Question: In my html, I have
'''
$('#vcc').click(function() { get_file() } );
function get_file()
{
$.ajax({ url: "test.php",context: document.body})
.done(function(text)
{
....
});
}
'''
In 'test.php' I'm generating a pdf document.
'''
header('Content-Description: File Transfer');
header('Content-Type: application/octet-stream');
header("Content-Type: application/force-download");
header('Content-Disposition: attachment; filename=' . urlencode(basename("factures/facture_2015_03.pdf")));
header('Expires: 0');
header('Cache-Control: must-revalidate, post-check=0, pre-check=0');
header('Pragma: public');
header('Content-Length: ' . strlen($response));
ob_clean();
flush();
echo $response;
'''
If I call directly test.php, it's working, the file is downloaded.
Now I'd like to have it working with an ajax call. But I don't know what to put in the '...' I tried with a 'document.write'. The content of the pdf file is shown in my browser but not downloaded.
What can I do ?
---
EDIT:
Now my 'local.php' contains
'''
<html>
<head>
<script type="text/javascript" src="js/jquery-2.1.3.min.js"></script>
<script type="text/javascript">
$( document ).ready(function() { document_ready(); } );
function document_ready()
{
$('#vcc').click(function() { get_ajax() } );
$.ajaxTransport("+binary", function(options, originalOptions, jqXHR)
{
// check for conditions and support for blob / arraybuffer response type
if (window.FormData && ((options.dataType && (options.dataType == 'binary')) || (options.data && ((window.ArrayBuffer && options.data instanceof ArrayBuffer) || (window.Blob && options.data instanceof Blob)))))
{
return {
// create new XMLHttpRequest
send: function(_, callback){
// setup all variables
var xhr = new XMLHttpRequest(),
url = options.url,
type = options.type,
// blob or arraybuffer. Default is blob
dataType = options.responseType || "blob",
data = options.data || null;
xhr.addEventListener('load', function(){
var data = {};
data[options.dataType] = xhr.response;
// make callback and send data
callback(xhr.status, xhr.statusText, data, xhr.getAllResponseHeaders());
});
xhr.open(type, url, true);
xhr.responseType = dataType;
xhr.send(data);
},
abort: function(){
jqXHR.abort();
}
};
}
});
}
function get_ajax()
{
$.ajax({
url: "remote.php",
// data that you want send to PHP script
data: { fileId: "random", extraData: "some value" },
type: "GET", // or POST
dataType: "binary", // make our special transfer type
processData: false,
success: function(text)
{
var pdfContent = [text]; // change to Array
var fakeFile= new Blob(pdfContent, {type: 'application/pdf'});
SaveToDisk(fakeFile, "form1.pdf")
}
});
}
function SaveToDisk(blobURL, fileName) {
var reader = new FileReader();
reader.readAsDataURL(blobURL);
reader.onload = function (event) {
var save = document.createElement('a');
save.href = event.target.result;
save.target = '_blank';
save.download = fileName || 'unknown file';
var event = document.createEvent('Event');
event.initEvent('click', true, true);
save.dispatchEvent(event);
(window.URL || window.webkitURL).revokeObjectURL(save.href);
};
}
</script>
</head>
<body>
<div>
<input type="submit" id="vcc" value="Go"></input>
</div>
</body>
'''
and 'remote.php'
'''
<?php
header('Content-Description: File Transfer');
header('Content-Type: application/octet-stream');
header('Content-Disposition: attachment; filename=' . urlencode(basename("form1.pdf")));
header('Expires: 0');
header('Cache-Control: must-revalidate, post-check=0, pre-check=0');
header('Pragma: public');
$response = readfile("form1.pdf");
header('Content-Length:' . strlen($response));
ob_clean();
flush();
print $response;
?>
'''
And the result

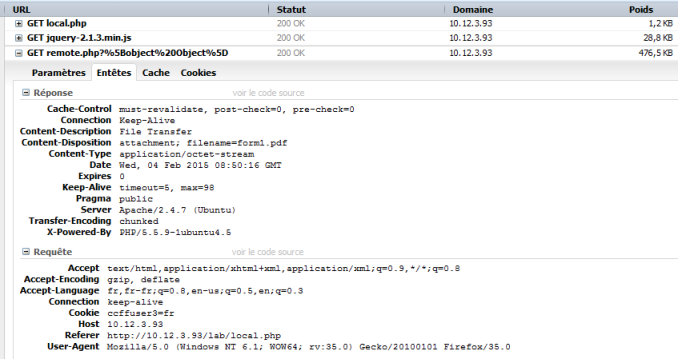
Answer: I'm not sure [my other solution with jQuery does not work in Firefox..]. Like many others said, you should not use AJAX/jQuery to make web browser download file.
Example:
with download link/button/anything:
'''
<!doctype html>
<html>
<head>
<title>Download fake file from JS script example</title>
<meta charset="utf-8">
<script>
function downloadPdfExample()
{
// simple :)
window.location = "download_pdf.php";
}
</script>
</head>
<body>
Click on button below to start download:<br />
<button onclick="downloadPdfExample()">Start PDF download</button><br />
</body>
</html>
'''
file that will force browser to download file, not show in new card/current card:
'''
<?php
header('Content-Description: File Transfer');
header('Content-Type: application/octet-stream');
header('Content-Disposition: attachment; filename=' . urlencode(basename("form1.pdf")));
header('Expires: 0');
header('Cache-Control: must-revalidate, post-check=0, pre-check=0');
header('Pragma: public');
readfile("example.pdf");
flush();
'''
I thought too much about JS code and forgot about PHP.
As you can see in example on PHP page ( <URL> does not return file content. It prints it on 'output'!
So.. this part of code:
'''
$response = readfile("form1.pdf");
header('Content-Length:' . strlen($response));
'''
Throws error! You cannot set response AFTER you send file content ( send file content to browser, not put it variable !)
In is LENGTH of data sent to browser, so also does not work.